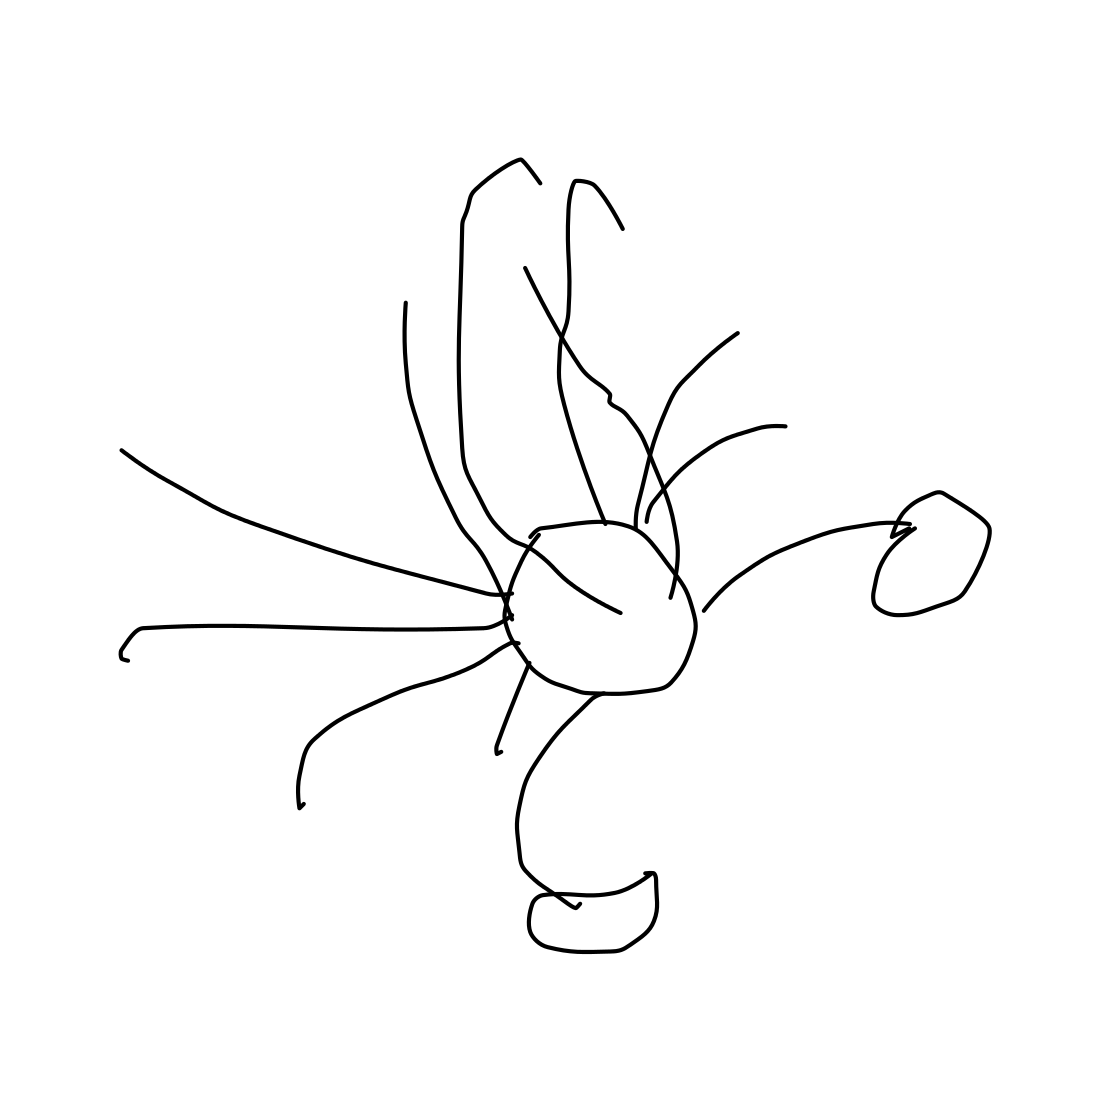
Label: scorpion